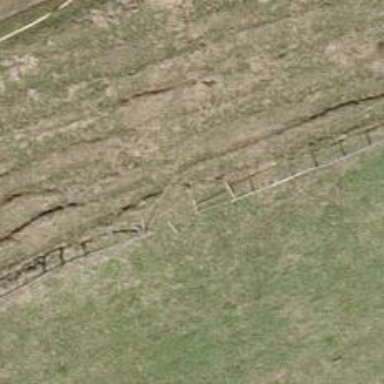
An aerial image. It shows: Fence.